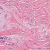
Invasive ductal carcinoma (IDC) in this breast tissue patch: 1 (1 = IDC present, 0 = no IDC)